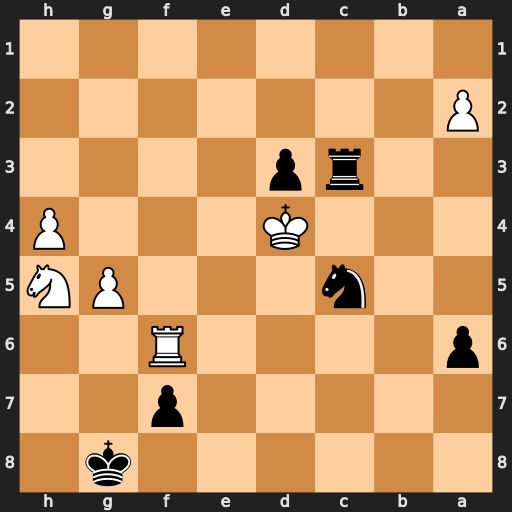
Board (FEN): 6k1/5p2/p4R2/2n3PN/3K3P/2rp4/P7/8
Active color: b
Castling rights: -
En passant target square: -
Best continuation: d2 Kxc3 d1=Q